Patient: sex F, age 68
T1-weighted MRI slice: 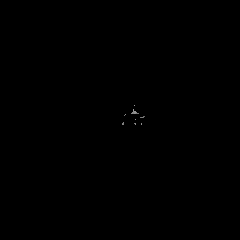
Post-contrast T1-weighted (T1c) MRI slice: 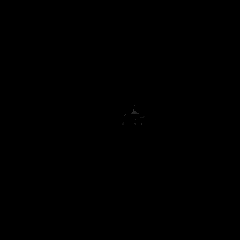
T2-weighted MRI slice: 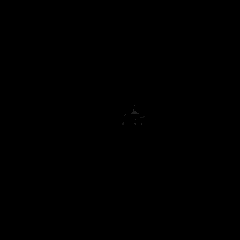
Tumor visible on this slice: no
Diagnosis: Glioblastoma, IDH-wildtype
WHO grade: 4